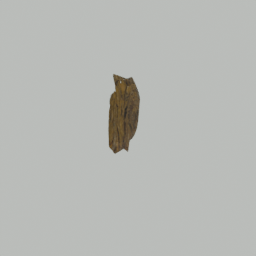
Label: nature